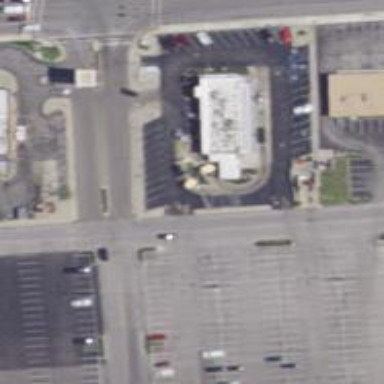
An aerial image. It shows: Parking area.